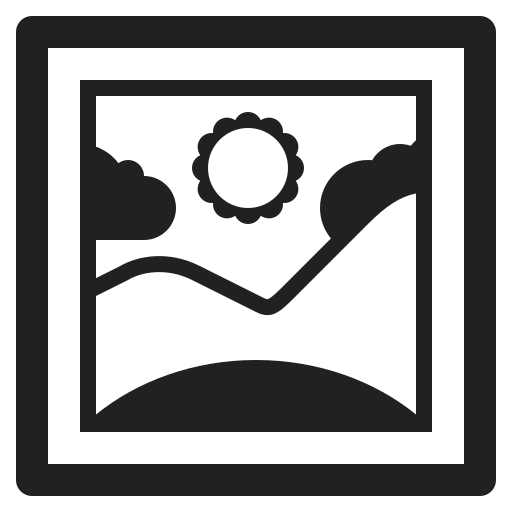
framed picture high contrast